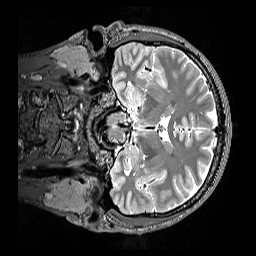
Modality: T2w
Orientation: coronal
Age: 31
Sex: male
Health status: healthy
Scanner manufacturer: siemens
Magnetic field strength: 3 T
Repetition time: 3.2 s
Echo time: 0.568 s